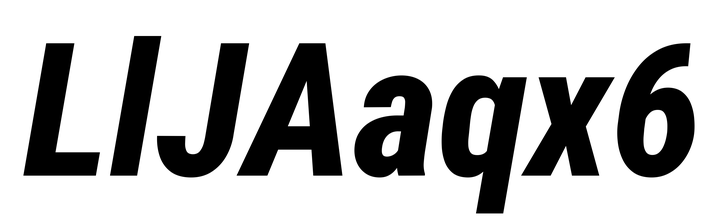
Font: Roboto-Italic_Condensed_ExtraBold_Italic